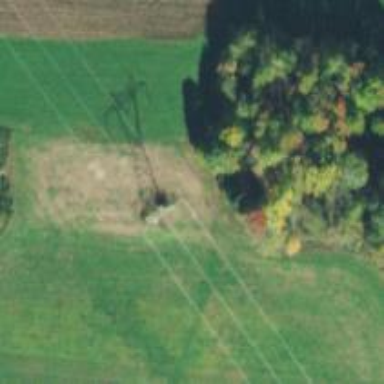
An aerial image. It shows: Lattice structure tower used for power transmission.